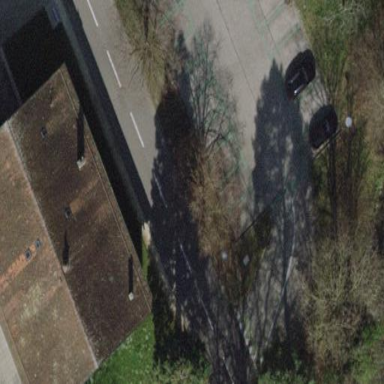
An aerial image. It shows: University building.